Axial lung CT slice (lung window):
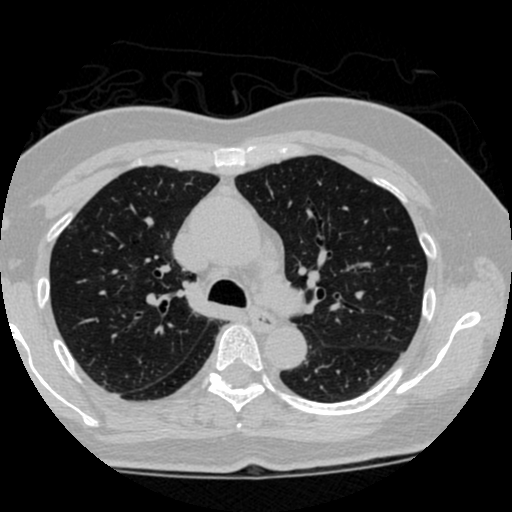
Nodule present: no